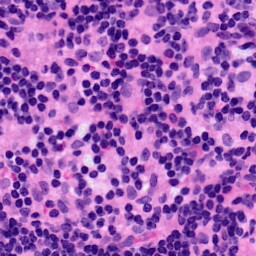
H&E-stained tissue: LymphNode